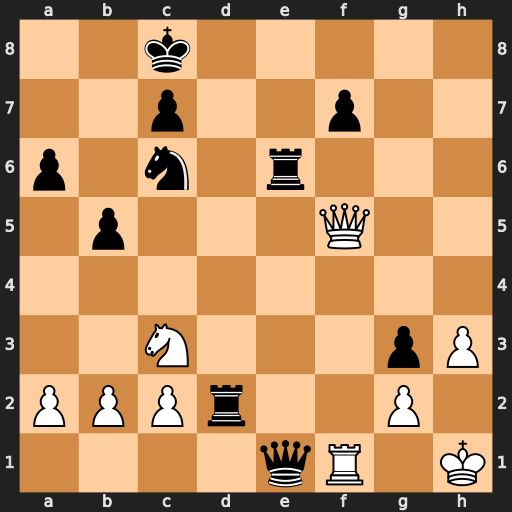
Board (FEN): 2k5/2p2p2/p1n1r3/1p3Q2/8/2N3pP/PPPr2P1/4qR1K
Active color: w
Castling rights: -
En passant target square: -
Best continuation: Rxe1 Rf2 Qg4